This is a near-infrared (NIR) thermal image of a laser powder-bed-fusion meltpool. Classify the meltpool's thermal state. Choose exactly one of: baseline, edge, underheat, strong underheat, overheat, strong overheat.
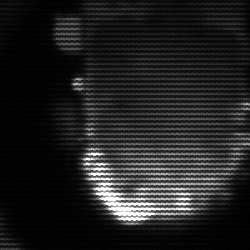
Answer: baseline